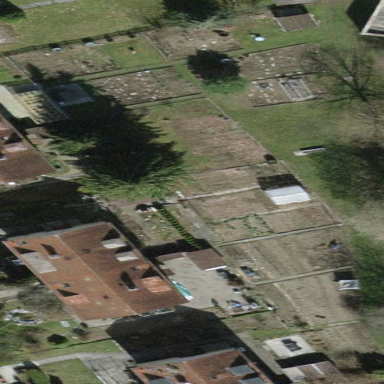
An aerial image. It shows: Allotments area.